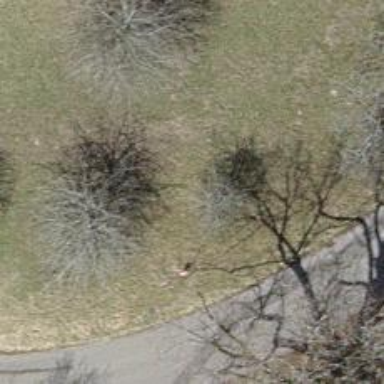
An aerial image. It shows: Urban tree adding natural touch to the cityscape.